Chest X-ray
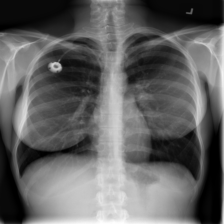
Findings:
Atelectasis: negative
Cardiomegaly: negative
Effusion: negative
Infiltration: negative
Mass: negative
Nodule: negative
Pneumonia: negative
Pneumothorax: negative
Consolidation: negative
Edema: negative
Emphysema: negative
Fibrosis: negative
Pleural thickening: negative
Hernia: negative